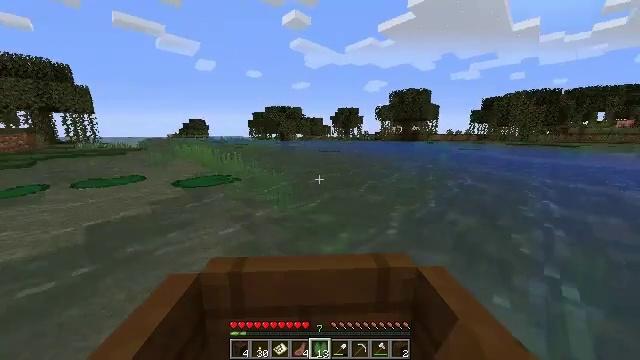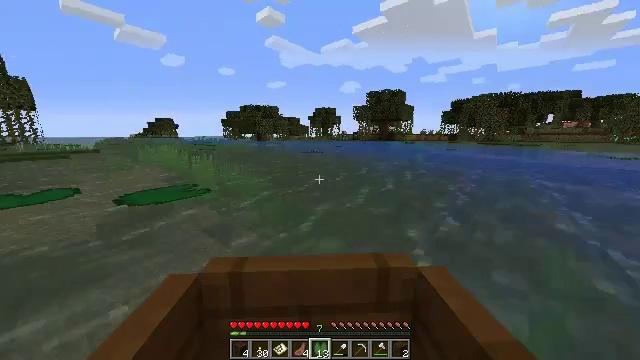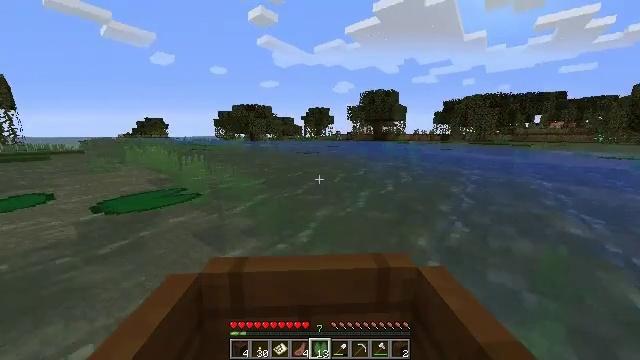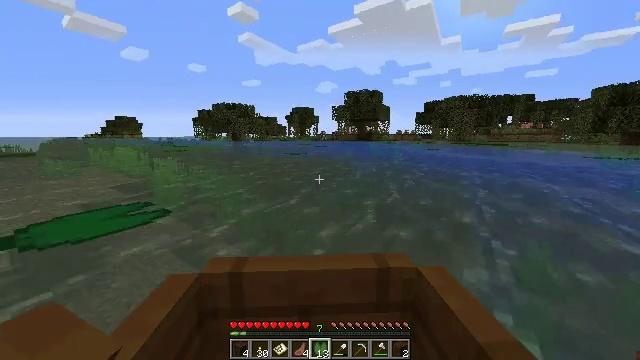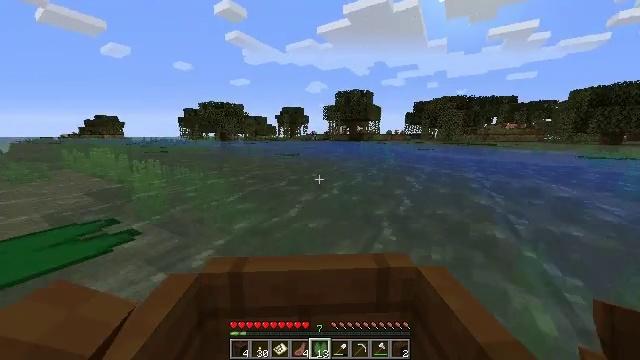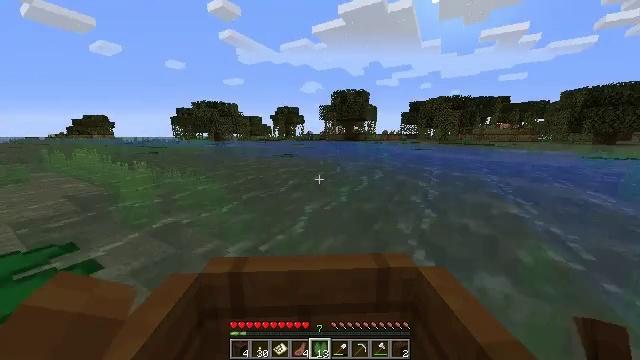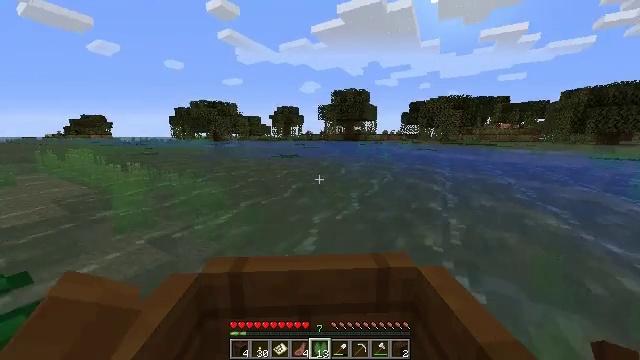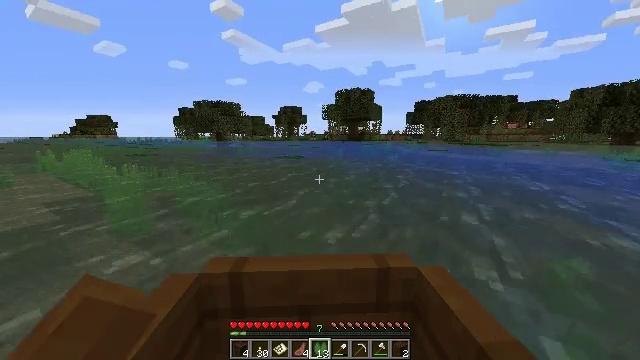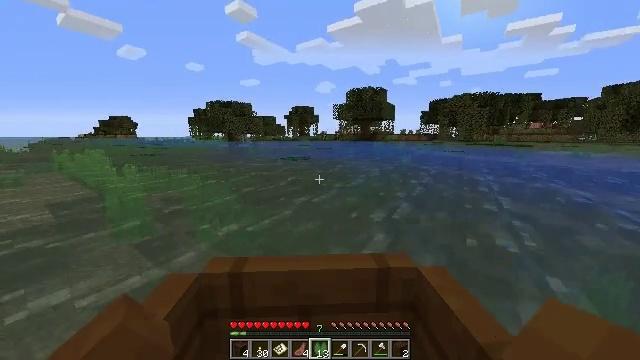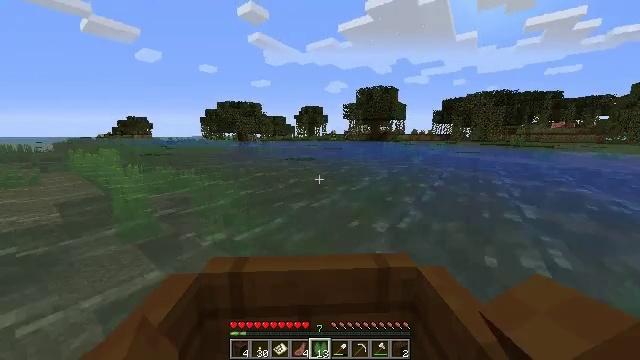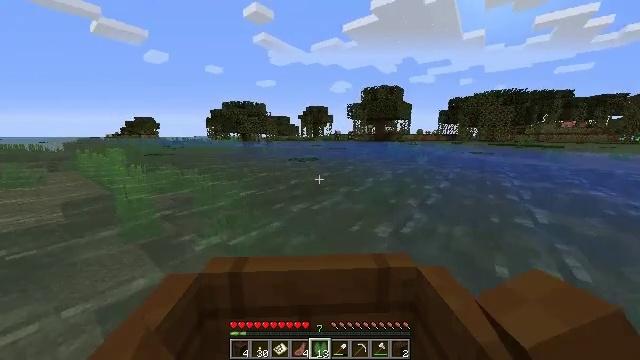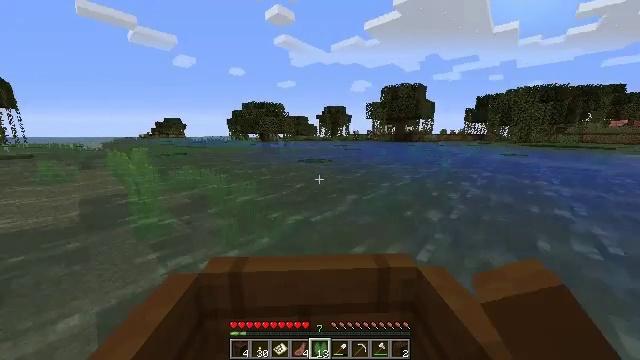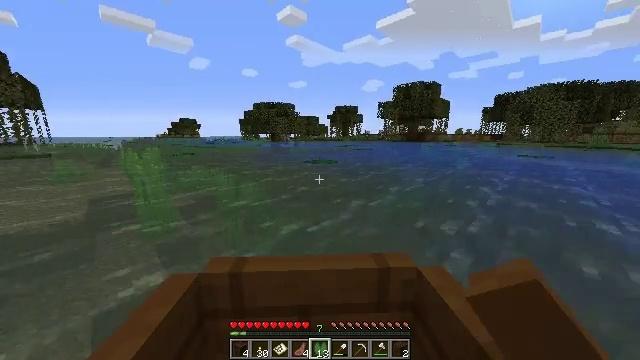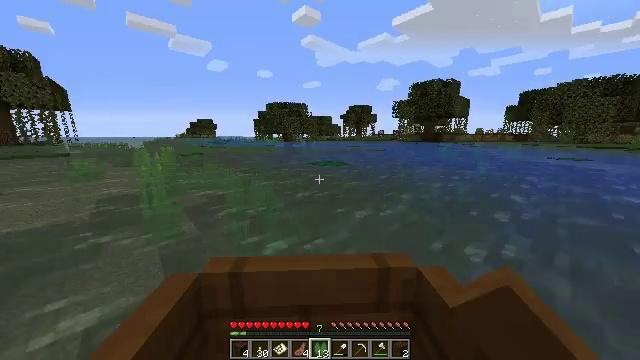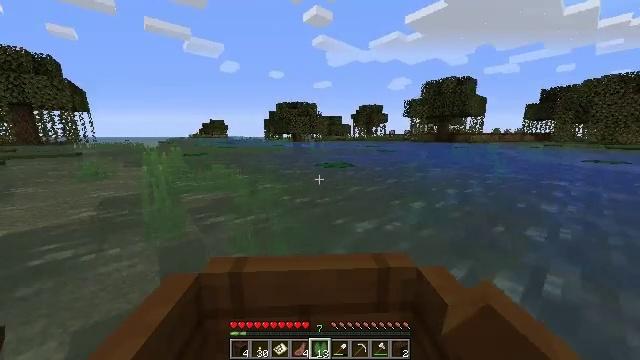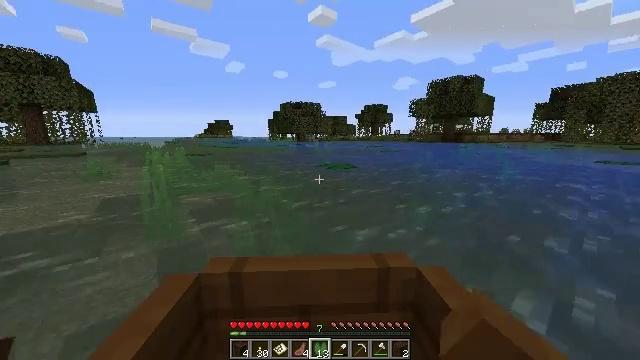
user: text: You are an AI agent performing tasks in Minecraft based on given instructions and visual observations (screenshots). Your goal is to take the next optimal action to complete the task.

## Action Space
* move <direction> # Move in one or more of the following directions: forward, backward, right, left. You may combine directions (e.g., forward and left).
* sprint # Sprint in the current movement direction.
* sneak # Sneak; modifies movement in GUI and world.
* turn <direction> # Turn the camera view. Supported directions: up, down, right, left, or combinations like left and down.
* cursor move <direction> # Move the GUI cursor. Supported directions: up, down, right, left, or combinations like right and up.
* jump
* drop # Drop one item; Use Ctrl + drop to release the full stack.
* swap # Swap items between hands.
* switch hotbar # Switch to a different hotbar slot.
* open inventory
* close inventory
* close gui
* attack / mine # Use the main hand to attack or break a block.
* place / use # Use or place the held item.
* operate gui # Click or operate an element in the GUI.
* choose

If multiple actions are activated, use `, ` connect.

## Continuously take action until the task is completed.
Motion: motion action
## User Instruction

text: Harvest sugar cane from the plant.
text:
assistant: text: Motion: move forward
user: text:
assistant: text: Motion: move forward
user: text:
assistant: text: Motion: move forward and move left
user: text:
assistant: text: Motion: move forward and move left
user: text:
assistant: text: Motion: move forward and move left
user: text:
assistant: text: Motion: move forward and move left
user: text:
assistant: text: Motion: move forward and move left
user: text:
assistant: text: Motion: move forward and move left
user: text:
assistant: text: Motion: move forward and move left
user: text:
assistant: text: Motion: move forward
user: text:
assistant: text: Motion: move forward
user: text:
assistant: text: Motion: move forward
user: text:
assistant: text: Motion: move forward
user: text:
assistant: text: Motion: move forward
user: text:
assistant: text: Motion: move forward
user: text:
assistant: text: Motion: move forward
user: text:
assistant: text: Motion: move forward
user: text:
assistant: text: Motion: move forward
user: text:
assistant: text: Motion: move forward
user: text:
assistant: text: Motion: move forward
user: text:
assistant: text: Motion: move forward
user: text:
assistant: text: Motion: move forward and move left
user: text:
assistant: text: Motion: move forward and move left
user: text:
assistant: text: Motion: move forward and move left
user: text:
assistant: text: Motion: move forward and move left
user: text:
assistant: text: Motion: move forward and move left
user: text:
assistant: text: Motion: move forward and move left
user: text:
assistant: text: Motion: move forward and move right
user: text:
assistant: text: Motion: move forward and move right
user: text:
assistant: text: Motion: move forward and move right